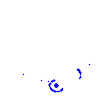
Particle: pion